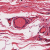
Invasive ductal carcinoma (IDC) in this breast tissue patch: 0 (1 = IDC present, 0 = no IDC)